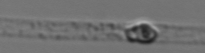
Label: Dactyliosolen_blavyanus